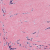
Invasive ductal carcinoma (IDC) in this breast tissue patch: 1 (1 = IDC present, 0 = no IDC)